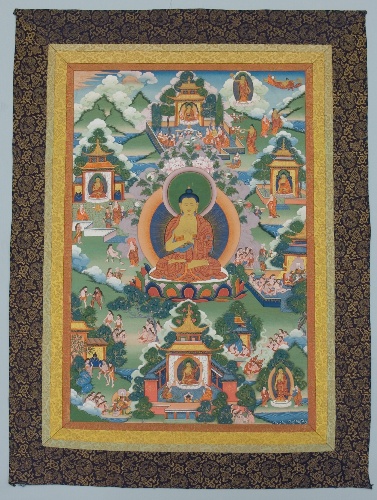
Date: 19th century
Object type: Tangka
Classification: Paintings
Medium: ink, color, and gold on cloth
Culture: Tibet
Dimensions: 43 1/10 x 31 7/8 in. (109.5 x 81 cm)
Department: Asian Art
Credit line: Gift of Joseph H. Heil, 1970
Accession year: 1970
Repository: Metropolitan Museum of Art, New York, NY
Tags: Men|Buddha|Monks